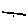
Label: line